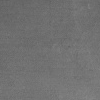
Atmospheric dust classification: dusty